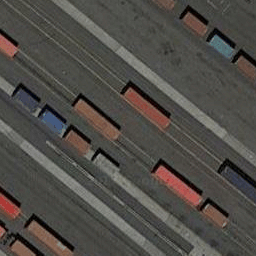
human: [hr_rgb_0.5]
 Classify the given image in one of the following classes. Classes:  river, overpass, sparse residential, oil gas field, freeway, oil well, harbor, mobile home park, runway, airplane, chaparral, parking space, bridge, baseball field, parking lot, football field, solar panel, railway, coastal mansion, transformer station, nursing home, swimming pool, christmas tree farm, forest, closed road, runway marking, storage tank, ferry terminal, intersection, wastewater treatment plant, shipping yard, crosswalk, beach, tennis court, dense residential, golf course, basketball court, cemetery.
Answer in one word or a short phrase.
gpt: shipping yard